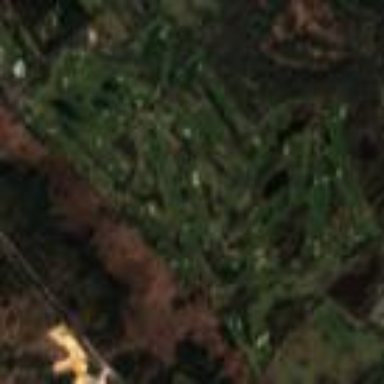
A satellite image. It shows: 27-hole golf course nestled within leisure land.